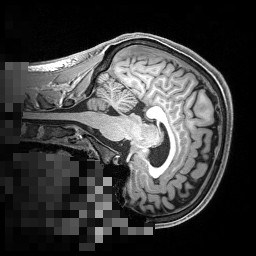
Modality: T1w
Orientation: sagittal
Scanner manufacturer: siemens
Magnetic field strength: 3 T
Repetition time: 2.4 s
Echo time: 0.00256 s